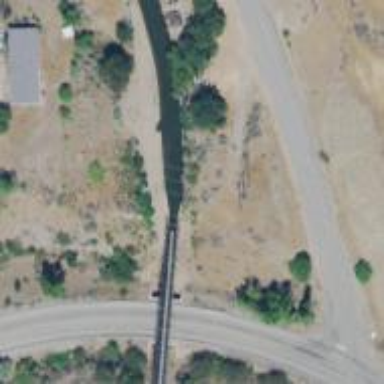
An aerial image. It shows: Bridge over canal.